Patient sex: M
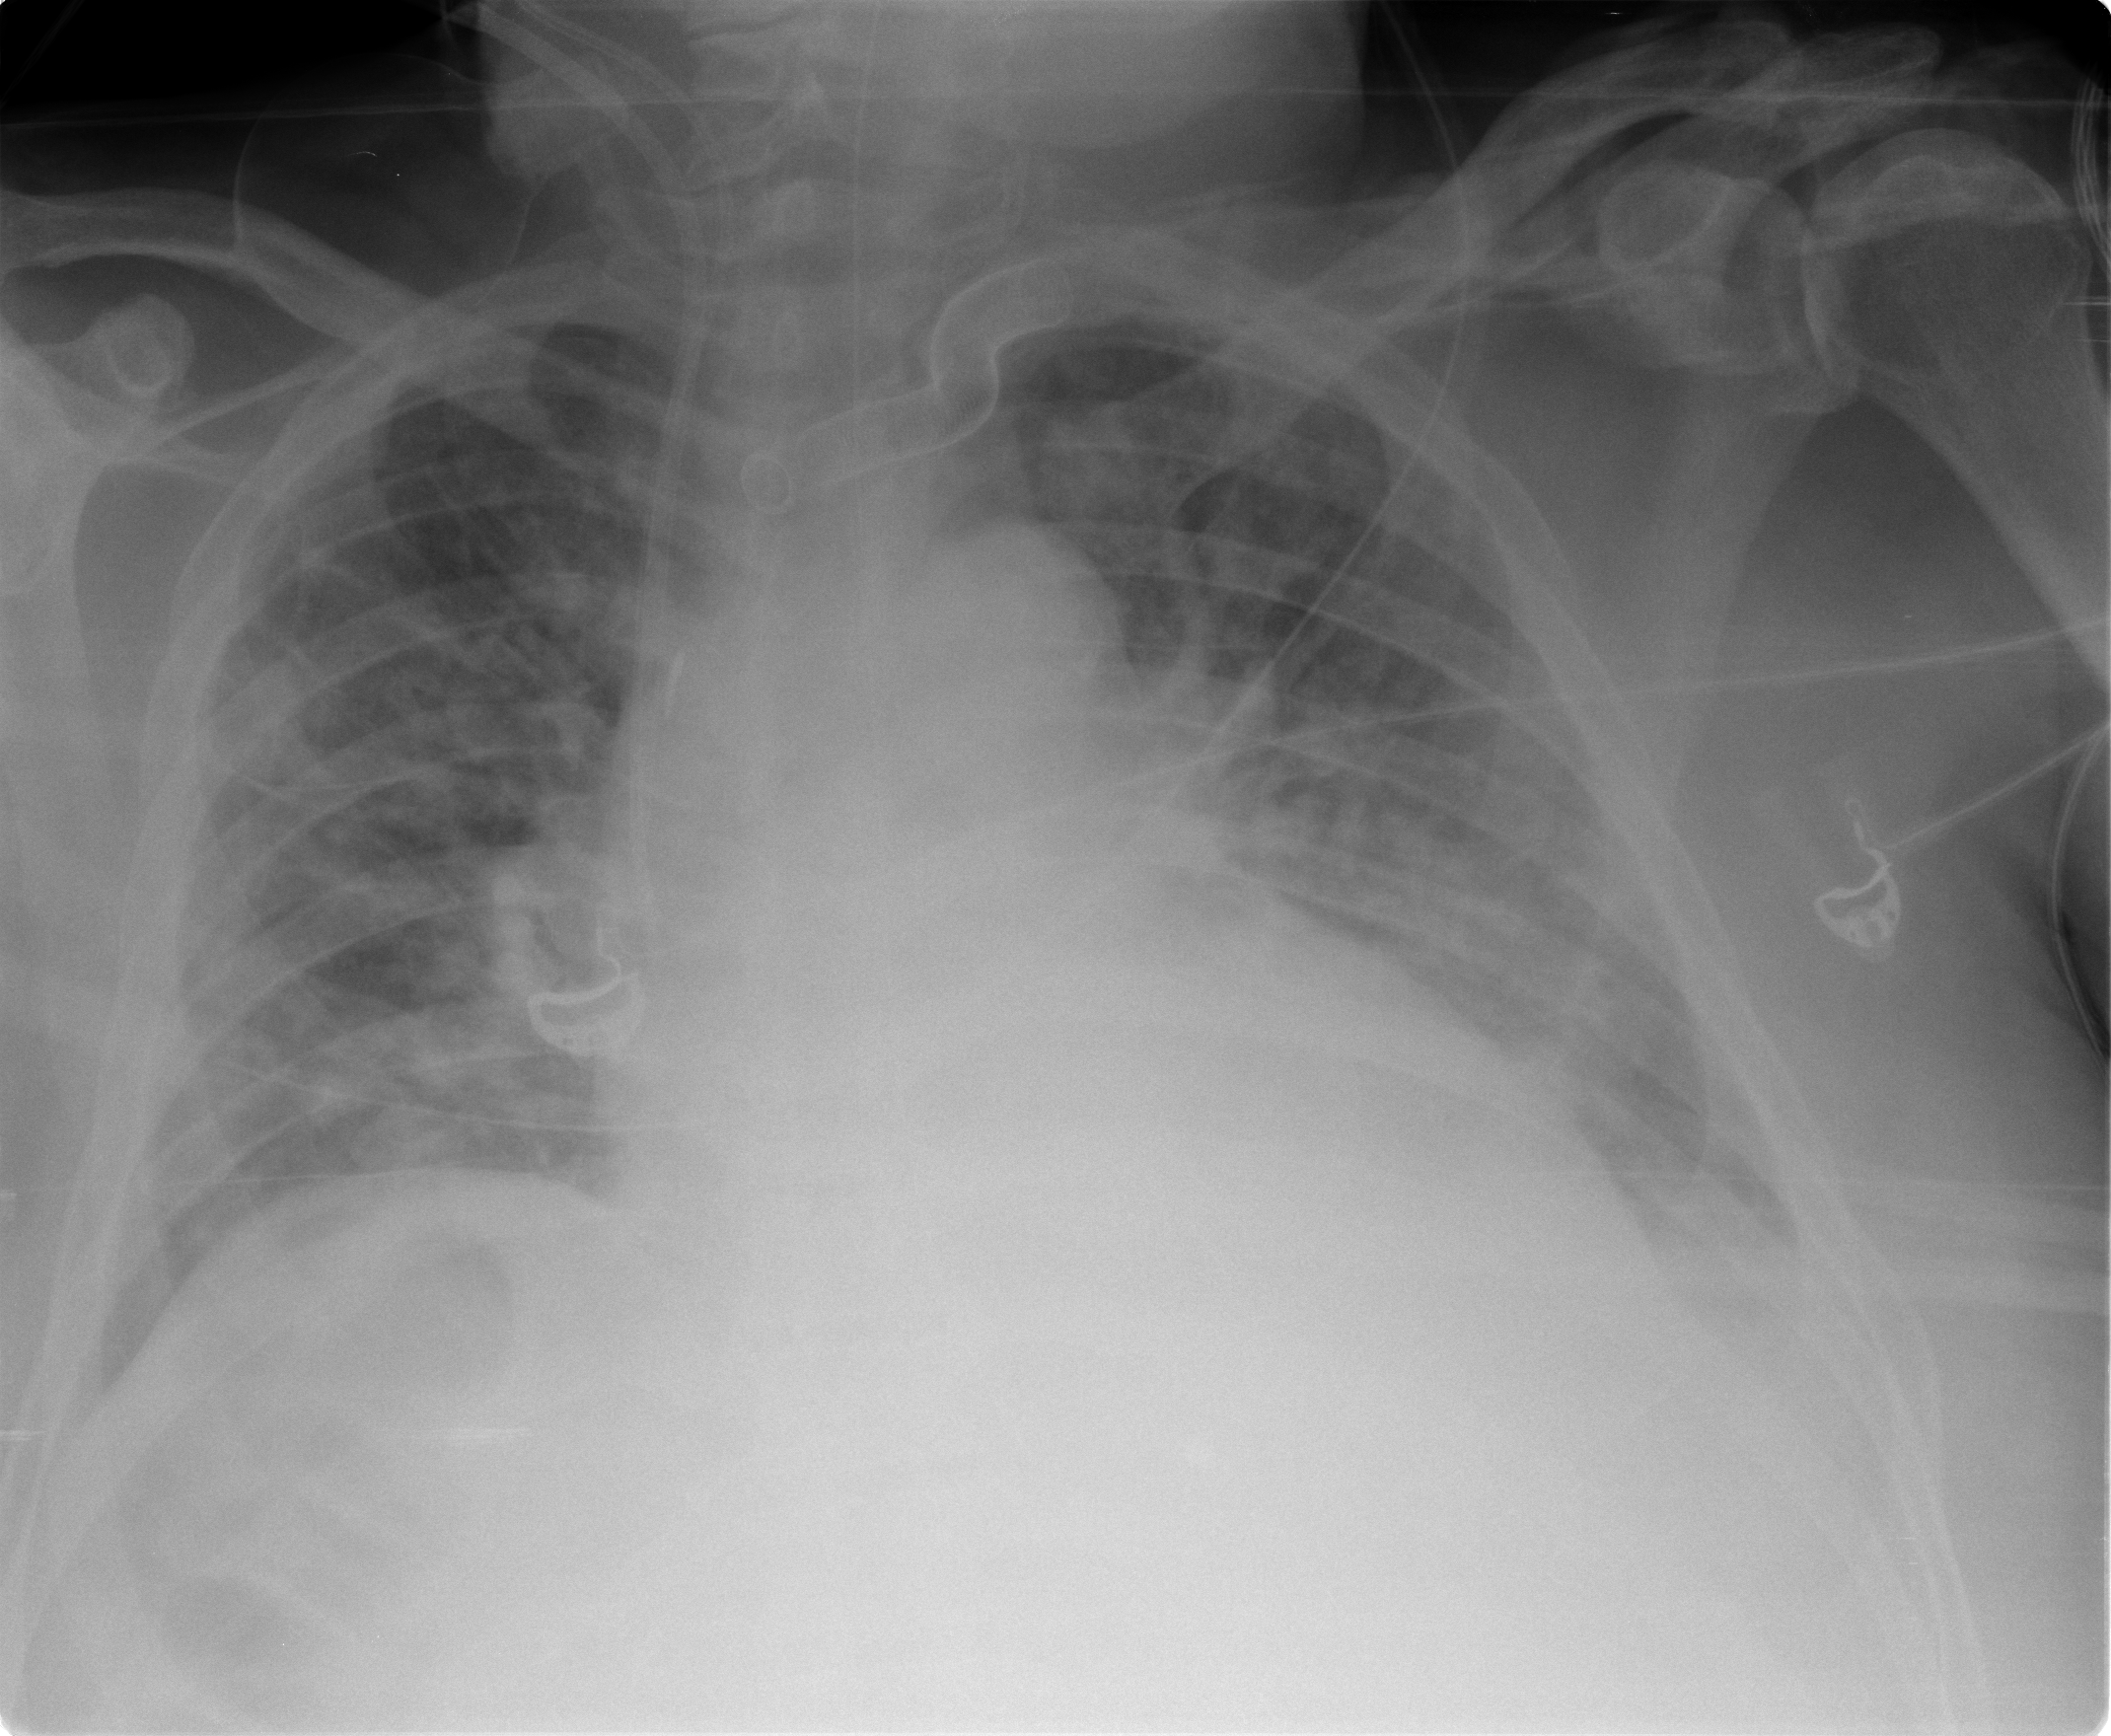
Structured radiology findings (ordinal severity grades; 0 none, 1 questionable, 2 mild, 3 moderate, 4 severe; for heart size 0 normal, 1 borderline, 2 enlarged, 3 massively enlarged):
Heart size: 2
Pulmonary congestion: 2
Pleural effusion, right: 1
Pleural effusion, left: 2
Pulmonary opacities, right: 2
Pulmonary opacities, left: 3
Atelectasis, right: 2
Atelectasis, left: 2